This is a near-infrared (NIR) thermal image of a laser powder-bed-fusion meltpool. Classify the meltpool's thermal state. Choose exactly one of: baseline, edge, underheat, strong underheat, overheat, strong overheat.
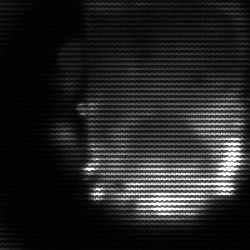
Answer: baseline